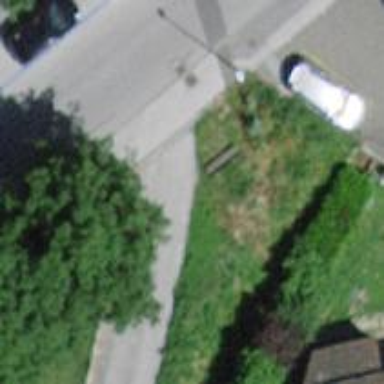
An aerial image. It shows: Bench for seating.